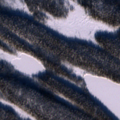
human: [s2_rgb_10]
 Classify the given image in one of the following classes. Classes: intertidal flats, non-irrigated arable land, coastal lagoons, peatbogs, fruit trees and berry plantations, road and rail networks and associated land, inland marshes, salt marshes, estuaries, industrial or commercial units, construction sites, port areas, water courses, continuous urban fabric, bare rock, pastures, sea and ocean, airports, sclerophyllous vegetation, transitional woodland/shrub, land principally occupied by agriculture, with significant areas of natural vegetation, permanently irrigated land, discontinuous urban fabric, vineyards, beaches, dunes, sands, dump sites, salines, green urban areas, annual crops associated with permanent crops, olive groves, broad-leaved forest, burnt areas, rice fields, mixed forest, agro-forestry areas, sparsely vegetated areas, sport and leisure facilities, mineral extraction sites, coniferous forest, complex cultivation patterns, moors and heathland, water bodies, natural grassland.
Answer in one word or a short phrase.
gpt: coniferous forest, water bodies